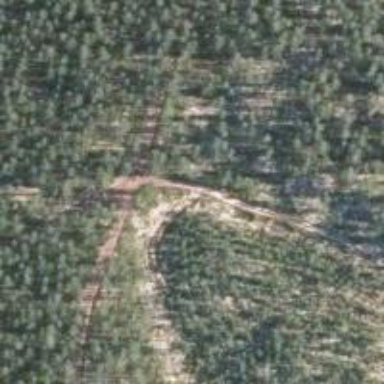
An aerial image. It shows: Track with grade 4 track type.